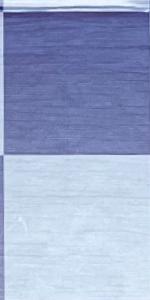
Label: Empty